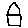
Label: house